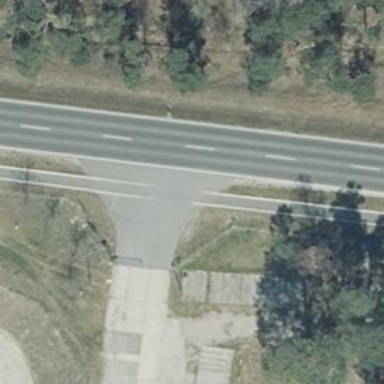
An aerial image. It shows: Concrete driveway serving as service road.